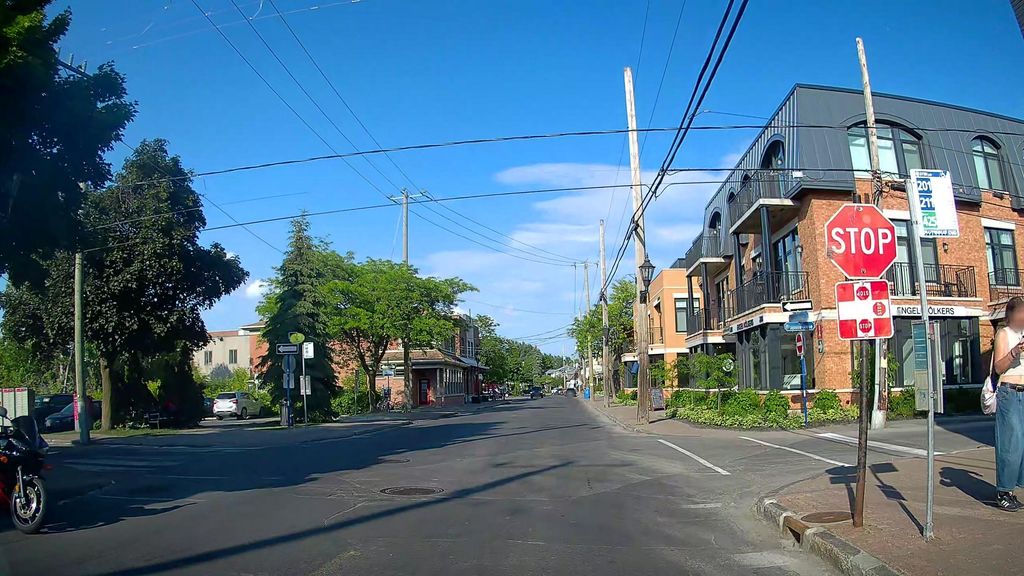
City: montreal